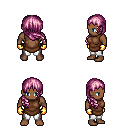
a pixel art fantasy rpg character, male body template, human, dark skin, brown tunic, white pants, pink right-swept hairstyle, gold gloves, four views (front, back, left, right), 2x2 character sprite sheet, small pixel art, hard edges, no anti-aliasing